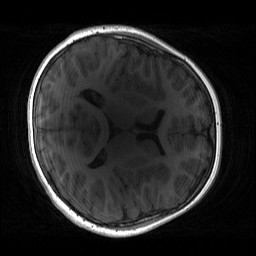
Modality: T1w
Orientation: axial
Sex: male
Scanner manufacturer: siemens
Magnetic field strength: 3 T
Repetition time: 1.9 s
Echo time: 0.00243 s